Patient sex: F
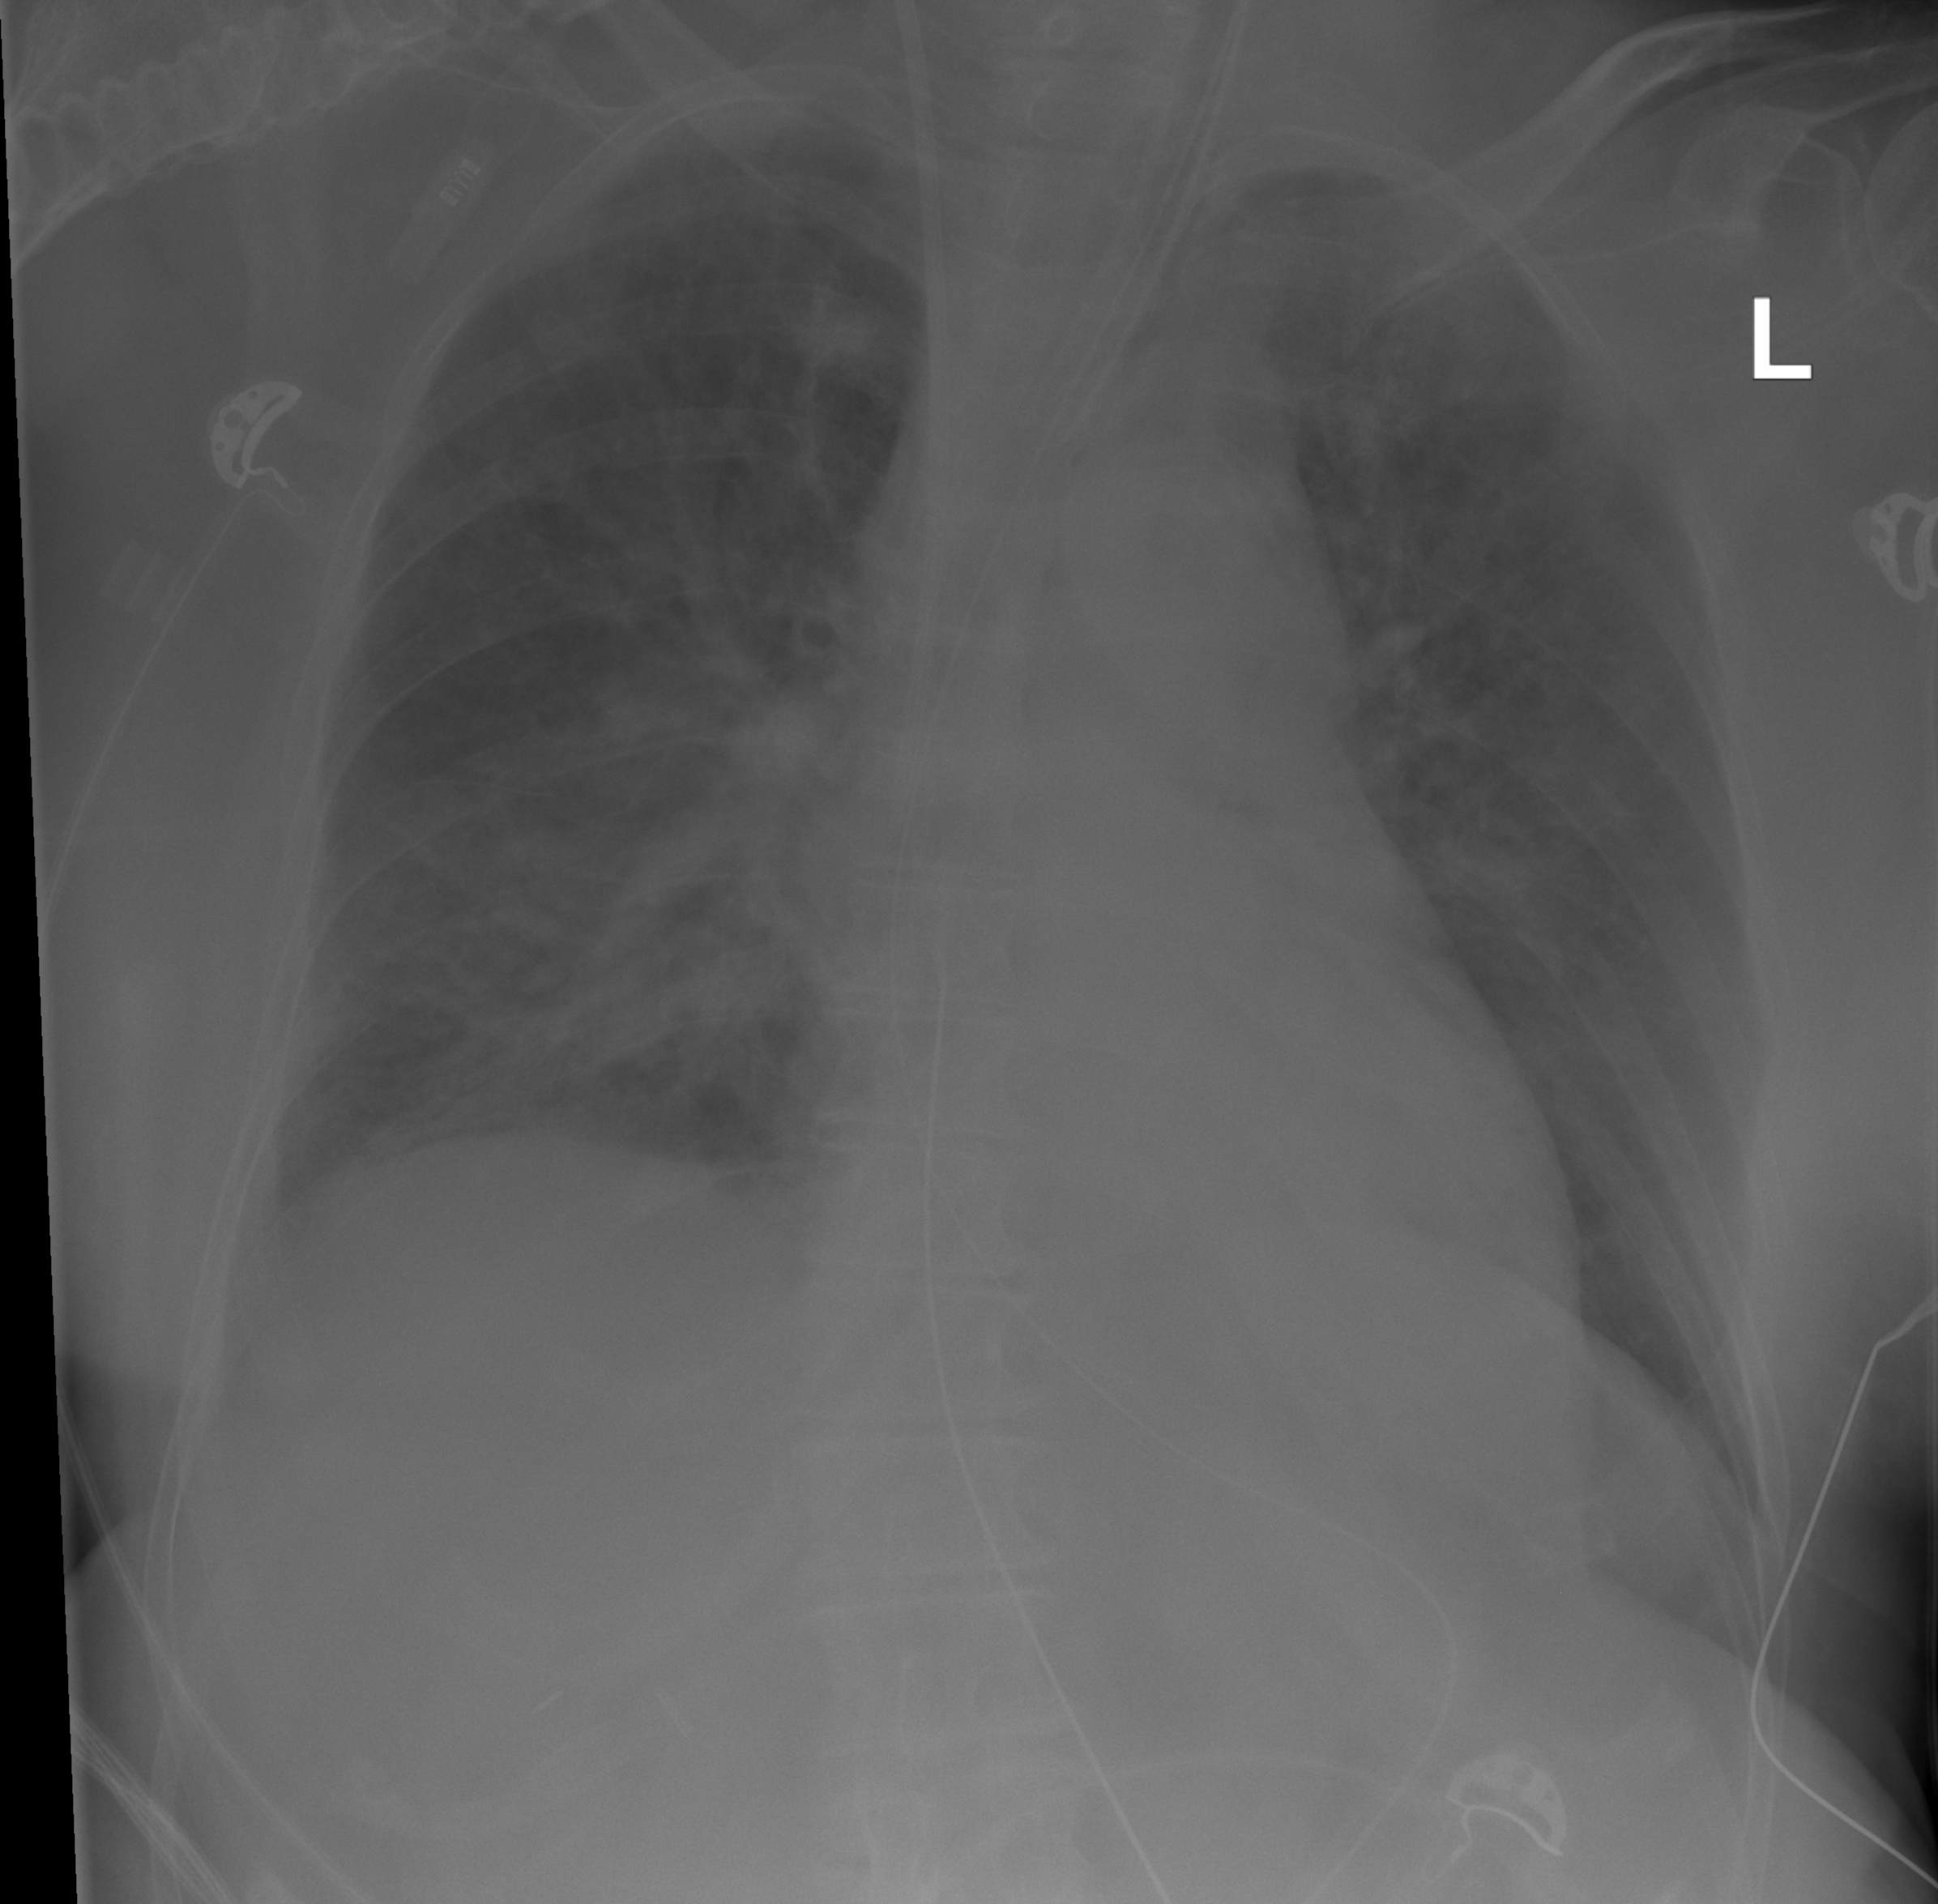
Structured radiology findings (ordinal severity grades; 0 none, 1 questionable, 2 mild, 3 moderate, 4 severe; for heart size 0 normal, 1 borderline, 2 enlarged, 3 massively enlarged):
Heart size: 0
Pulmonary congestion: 0
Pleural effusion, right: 0
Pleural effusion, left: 0
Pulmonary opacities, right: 3
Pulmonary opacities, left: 2
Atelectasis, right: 2
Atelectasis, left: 2